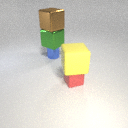
large green metal cube above small blue metal cylinder